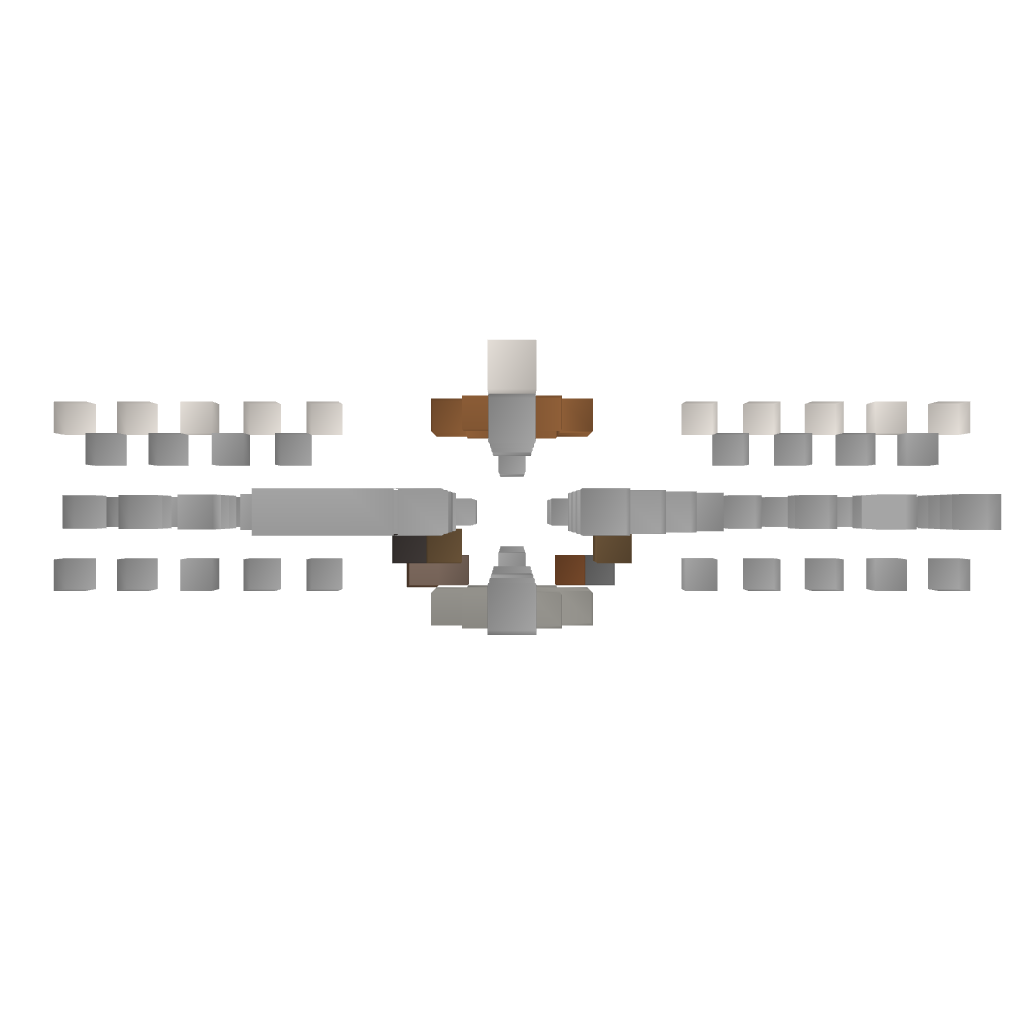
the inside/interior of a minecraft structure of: Liveable Satelite